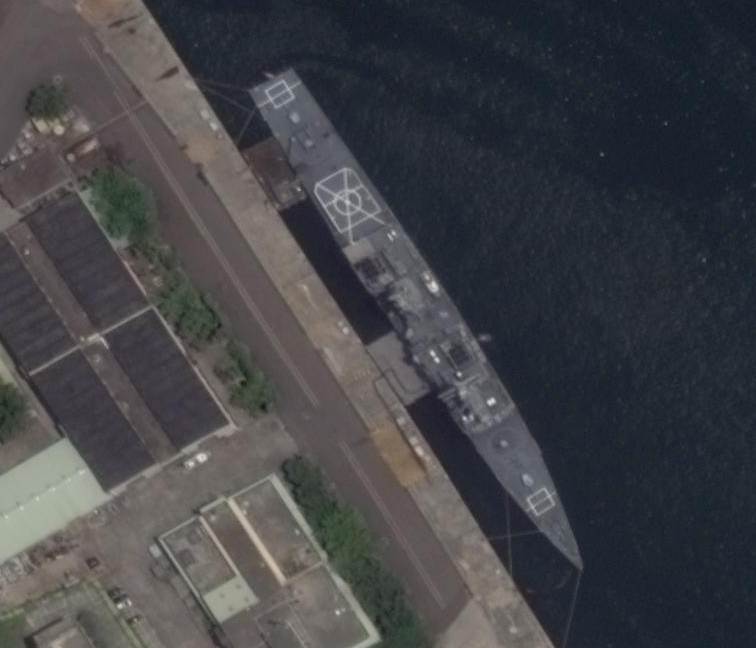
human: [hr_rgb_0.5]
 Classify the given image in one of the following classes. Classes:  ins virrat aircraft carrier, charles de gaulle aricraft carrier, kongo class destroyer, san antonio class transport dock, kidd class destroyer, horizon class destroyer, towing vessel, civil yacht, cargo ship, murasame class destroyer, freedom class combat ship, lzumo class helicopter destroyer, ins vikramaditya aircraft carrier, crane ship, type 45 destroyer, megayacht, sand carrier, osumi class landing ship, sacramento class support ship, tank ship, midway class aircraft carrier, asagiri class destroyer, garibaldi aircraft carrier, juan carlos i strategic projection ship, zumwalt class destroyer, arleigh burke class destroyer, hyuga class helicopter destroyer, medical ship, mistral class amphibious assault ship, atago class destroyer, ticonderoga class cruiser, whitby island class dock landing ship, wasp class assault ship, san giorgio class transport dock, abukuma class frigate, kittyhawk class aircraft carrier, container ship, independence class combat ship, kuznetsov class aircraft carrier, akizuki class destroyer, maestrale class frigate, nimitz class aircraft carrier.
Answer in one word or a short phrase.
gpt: Ticonderoga class cruiser